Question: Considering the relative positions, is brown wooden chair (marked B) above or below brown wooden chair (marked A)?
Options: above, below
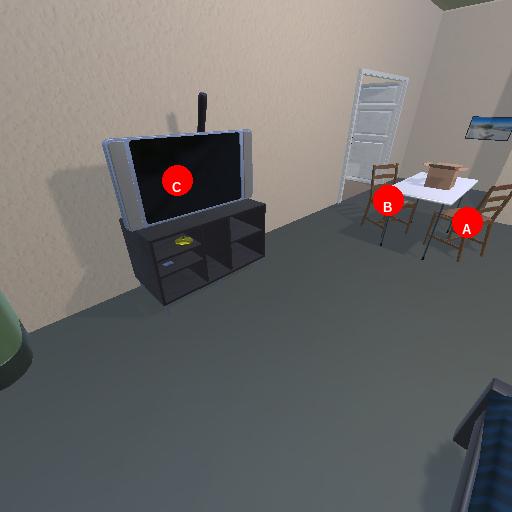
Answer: above